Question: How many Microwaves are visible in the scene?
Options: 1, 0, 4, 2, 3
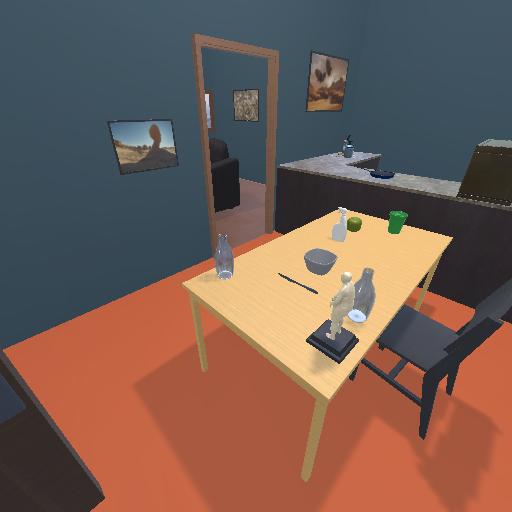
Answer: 1